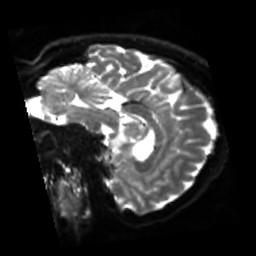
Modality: sbref
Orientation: sagittal
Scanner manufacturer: siemens
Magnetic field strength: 3 T
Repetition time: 4 s
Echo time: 0.0594 s